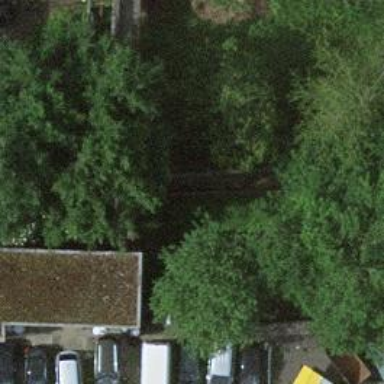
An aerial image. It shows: Retaining wall.